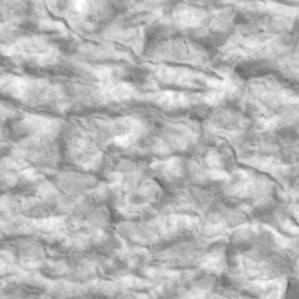
Label: non_frost